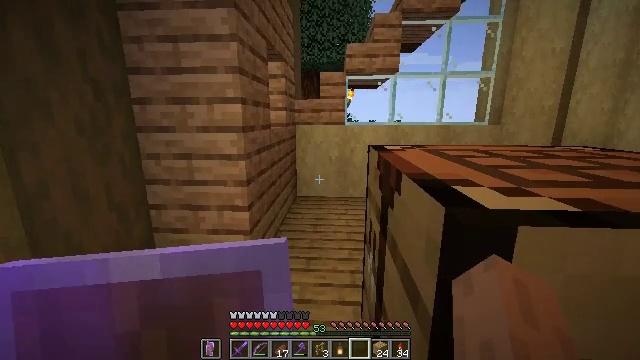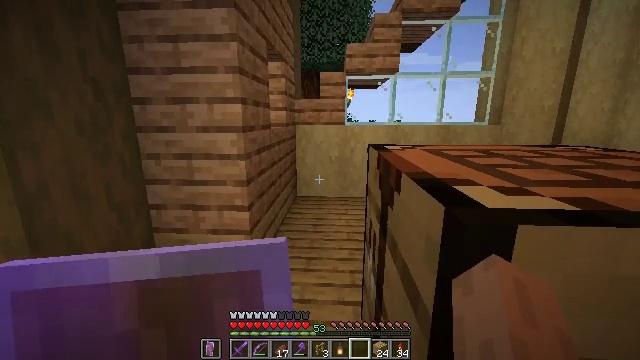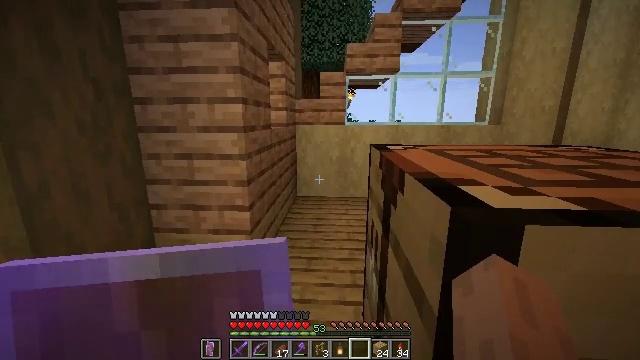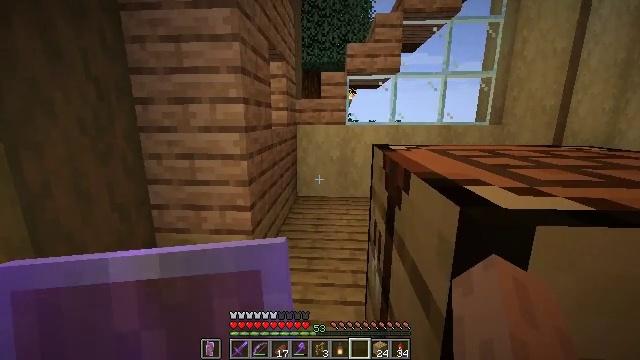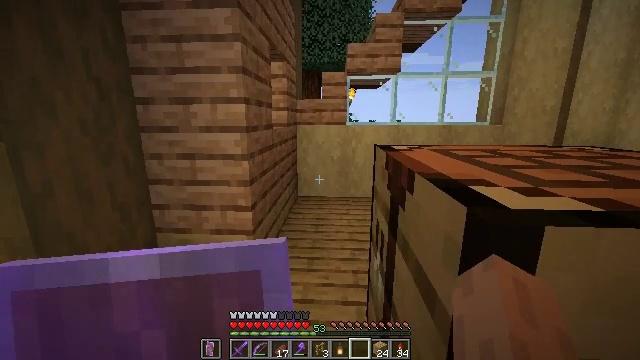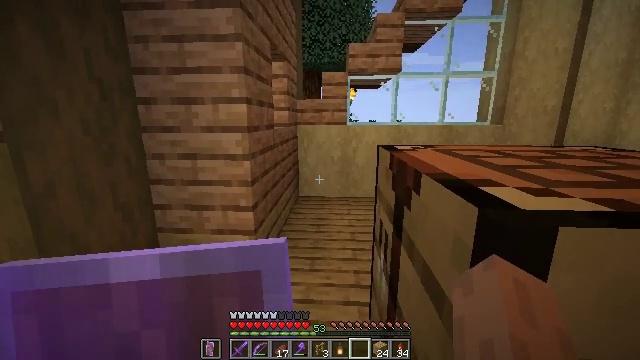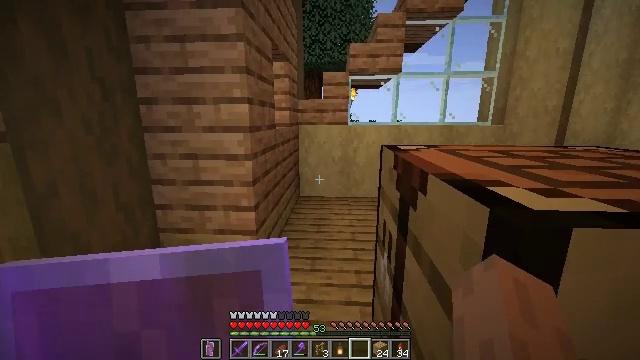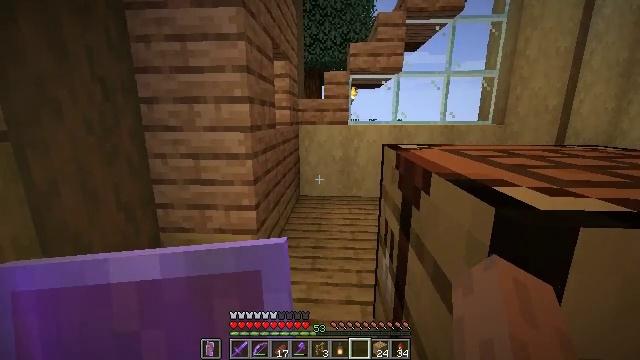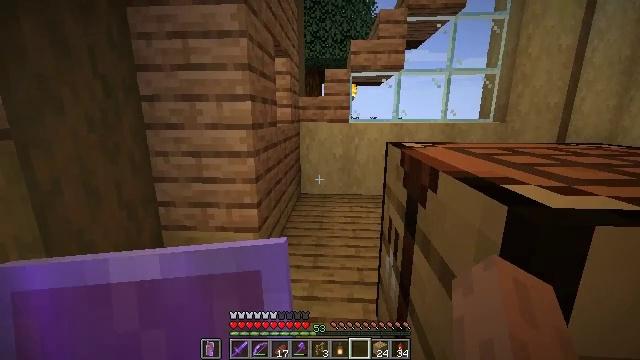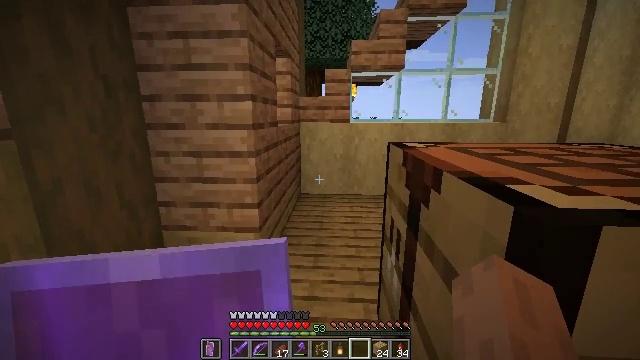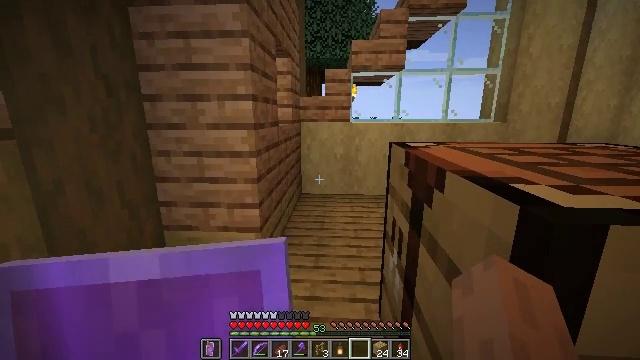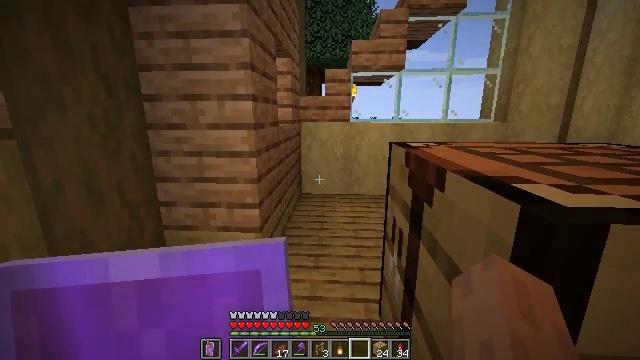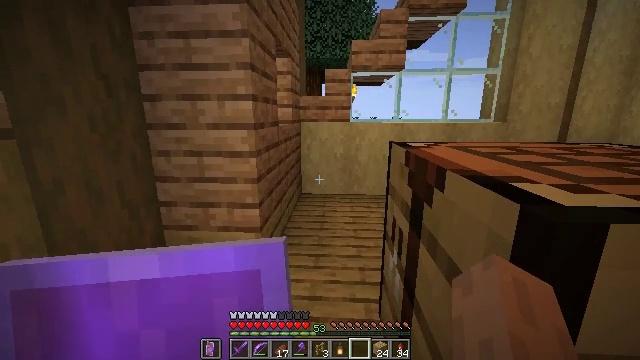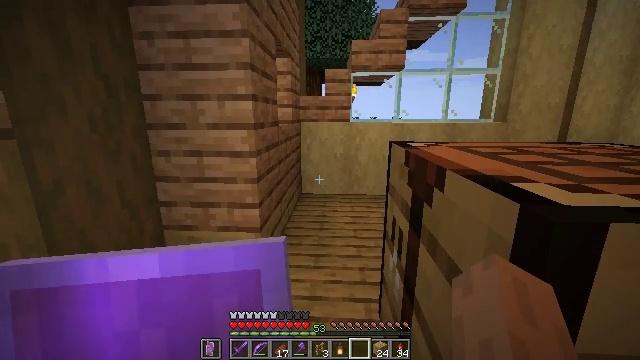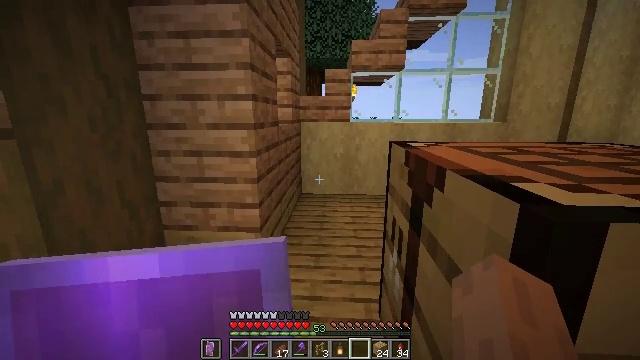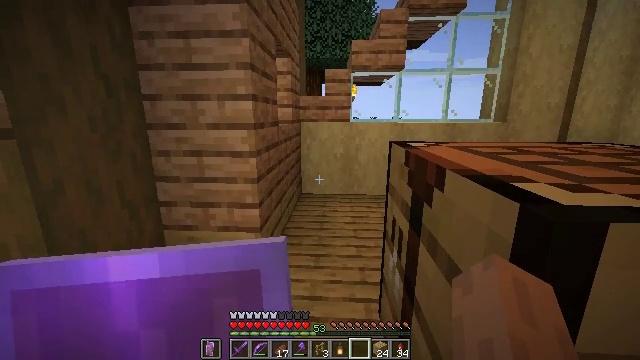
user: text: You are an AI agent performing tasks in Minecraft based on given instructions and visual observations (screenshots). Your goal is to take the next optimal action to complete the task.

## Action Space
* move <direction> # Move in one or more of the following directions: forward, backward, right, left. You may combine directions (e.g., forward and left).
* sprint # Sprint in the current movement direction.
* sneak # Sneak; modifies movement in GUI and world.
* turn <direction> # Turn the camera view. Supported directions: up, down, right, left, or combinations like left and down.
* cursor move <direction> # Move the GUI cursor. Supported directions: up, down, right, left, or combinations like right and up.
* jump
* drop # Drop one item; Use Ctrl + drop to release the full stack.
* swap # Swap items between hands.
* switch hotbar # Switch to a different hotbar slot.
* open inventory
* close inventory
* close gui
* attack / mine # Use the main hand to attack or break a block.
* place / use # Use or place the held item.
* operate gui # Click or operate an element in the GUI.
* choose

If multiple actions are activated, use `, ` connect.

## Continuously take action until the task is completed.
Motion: motion action
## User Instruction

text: Remove jungle stairs from their place.
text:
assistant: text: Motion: move forward
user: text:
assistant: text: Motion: move forward
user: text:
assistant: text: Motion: move forward
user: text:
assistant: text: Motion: move forward
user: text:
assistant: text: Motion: move forward
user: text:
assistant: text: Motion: move forward
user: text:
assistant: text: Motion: move forward
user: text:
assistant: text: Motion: move forward
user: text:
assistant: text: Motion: no_op
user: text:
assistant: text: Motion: no_op
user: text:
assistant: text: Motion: no_op
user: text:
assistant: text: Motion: no_op
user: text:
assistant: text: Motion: no_op
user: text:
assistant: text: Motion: no_op
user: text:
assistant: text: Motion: no_op
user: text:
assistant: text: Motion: no_op
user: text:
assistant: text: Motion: no_op
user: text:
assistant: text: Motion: no_op
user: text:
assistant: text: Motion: no_op
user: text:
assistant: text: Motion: no_op
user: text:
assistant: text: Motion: no_op
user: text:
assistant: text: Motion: no_op
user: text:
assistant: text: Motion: no_op
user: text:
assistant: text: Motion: move forward
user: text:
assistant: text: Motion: move forward
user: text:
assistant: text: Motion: move forward
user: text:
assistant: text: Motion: move forward, turn down
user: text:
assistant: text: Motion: move forward and move left, turn down
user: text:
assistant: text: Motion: move forward and move left
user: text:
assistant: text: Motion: move forward and move left, turn right